Question: This is not really a question since I already have found the reason for this problem
The descendants are retrieved using this code.
'''
using System.IO;
using DocumentFormat.OpenXml.Packaging;
using DocumentFormat.OpenXml.Wordprocessing;
namespace Testolini
{
class Program
{
static void Main(string[] args)
{
var filename = Path.GetTempFileName();
var word = WordprocessingDocument.Create(filename, DocumentFormat.OpenXml.WordprocessingDocumentType.Document);
word.AddMainDocumentPart();
word.MainDocumentPart.Document = new Document(
new Body(
new Paragraph(
new Run(
new Paragraph(
new Run(
new Text("test1"))),
new Paragraph(
new Run(
new Text("test2"))),
new Paragraph(
new Run(
new Text("test3")))))));
word.Close();
using (var memorystream = new MemoryStream(File.ReadAllBytes(filename)))
{
var word2 = WordprocessingDocument.Open(memorystream, true);
var descendants = word2.MainDocumentPart.Document.Body.Descendants();
word.Close();
}
}
}
}
'''
If you get the same problem. It can be because the XML fil does not validate with the ECMA standard.
In my case the problem was that i had nested paragraphs.
The problem shows up when I opened the document using bytearray and memorystream. It looks like the elements is validated and if the validation fails it becames an OpenXmlUnknownElement.
If anyone have better explanation and maybe a more precise reason for this problem I would love to learn more about it.
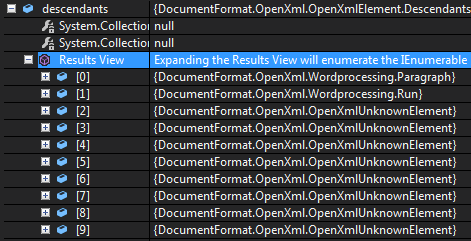
Answer: A 'Run' cannot contain another 'Paragraph'.
Here is a list of valid child elements for a 'Run':
> annotationRef (Comment Information Block)
br (Break)
commentReference (Comment Content Reference Mark)
contentPart (Content Part)
continuationSeparator (Continuation Separator Mark)
cr (Carriage Return)
dayLong (Date Block - Long Day Format)
dayShort (Date Block - Short Day Format)
delInstrText (Deleted Field Code)
delText (Deleted Text)
drawing (DrawingML Object)
endnoteRef (Endnote Reference Mark)
endnoteReference (Endnote Reference)
fldChar (Complex Field Character)
footnoteRef (Footnote Reference Mark)
footnoteReference (Footnote Reference)
instrText (Field Code)
lastRenderedPageBreak (Position of Last Calculated Page Break)
monthLong (Date Block - Long Month Format)
monthShort (Date Block - Short Month Format)
noBreakHyphen (Non Breaking Hyphen Character)
object (Embedded Object)
pgNum (Page Number Block)
ptab (Absolute Position Tab Character)
rPr (Run Properties)
ruby (Phonetic Guide)
separator (Footnote/Endnote Separator Mark)
softHyphen (Optional Hyphen Character)
sym (Symbol Character)
t (Text)
tab (Tab Character)
yearLong (Date Block - Long Year Format)
yearShort (Date Block - Short Year Format)
Taken from <URL>.
Why do you need "nested" paragraphs?